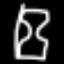
Label: hourglass